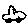
Label: car